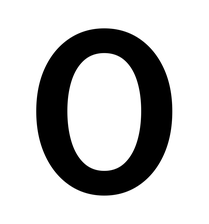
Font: InstrumentSans_SemiBold